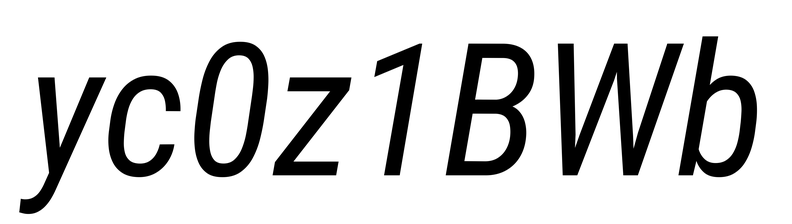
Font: Roboto-Italic_Condensed_Italic